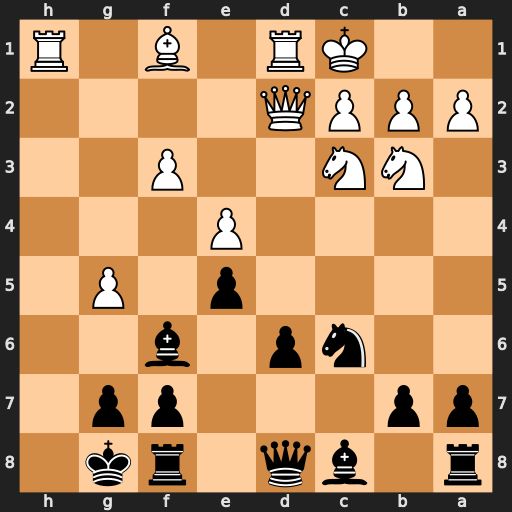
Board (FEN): r1bq1rk1/pp3pp1/2np1b2/4p1P1/4P3/1NN2P2/PPPQ4/2KR1B1R
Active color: b
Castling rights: -
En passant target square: -
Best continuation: Bxg5 Kb1 Bxd2